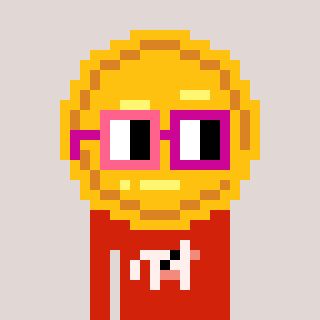
a pixel art character with square pink and red glasses, a medal-shaped head and a red-colored body on a warm background